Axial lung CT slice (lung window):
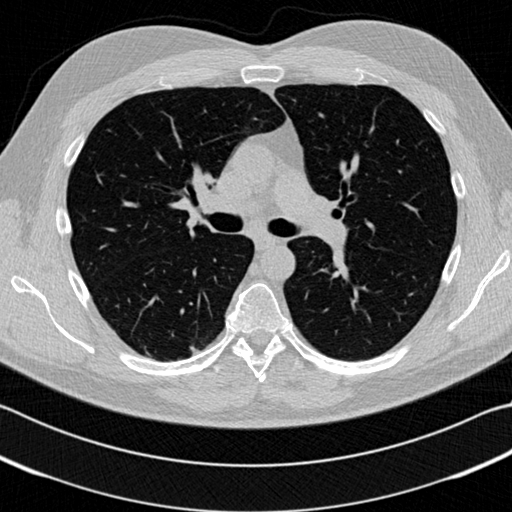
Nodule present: no